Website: walmart
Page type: account-selection
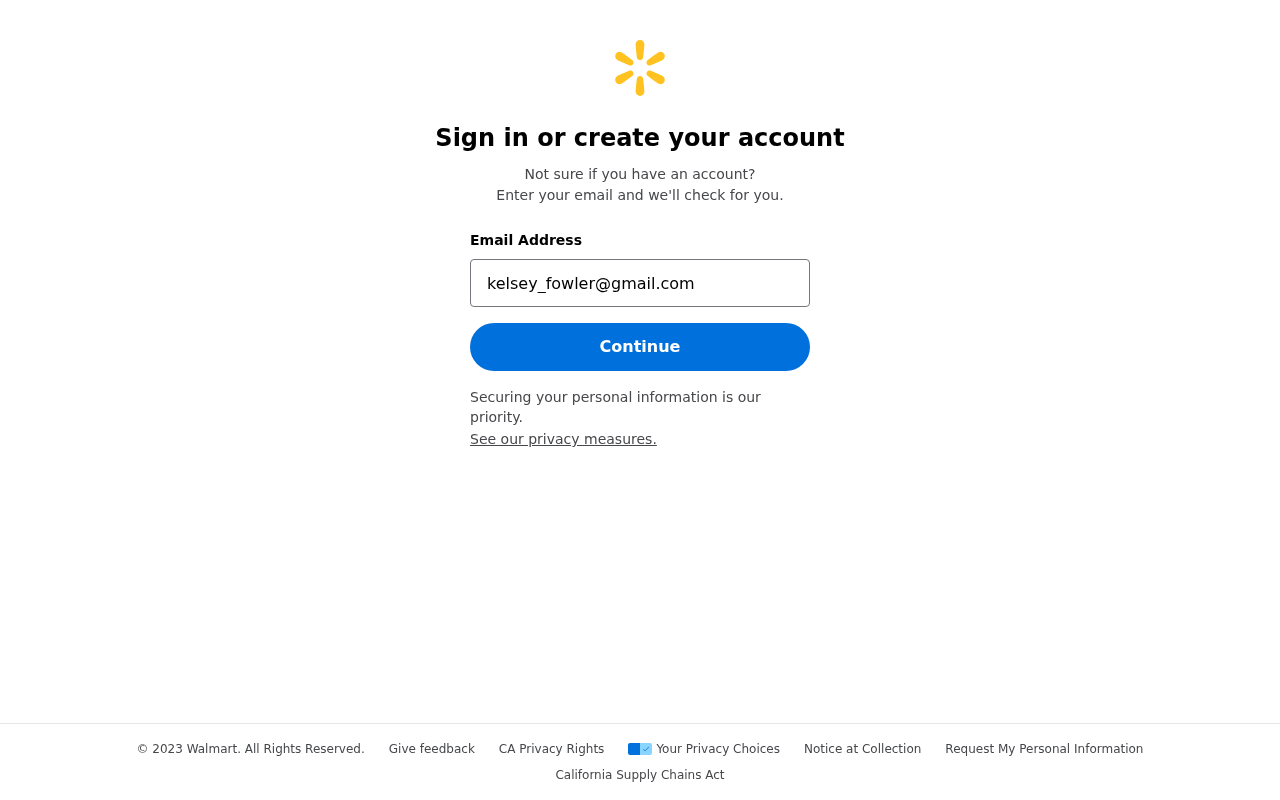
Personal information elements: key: PII_EMAIL
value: kelsey_fowler@gmail.com